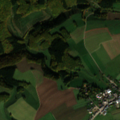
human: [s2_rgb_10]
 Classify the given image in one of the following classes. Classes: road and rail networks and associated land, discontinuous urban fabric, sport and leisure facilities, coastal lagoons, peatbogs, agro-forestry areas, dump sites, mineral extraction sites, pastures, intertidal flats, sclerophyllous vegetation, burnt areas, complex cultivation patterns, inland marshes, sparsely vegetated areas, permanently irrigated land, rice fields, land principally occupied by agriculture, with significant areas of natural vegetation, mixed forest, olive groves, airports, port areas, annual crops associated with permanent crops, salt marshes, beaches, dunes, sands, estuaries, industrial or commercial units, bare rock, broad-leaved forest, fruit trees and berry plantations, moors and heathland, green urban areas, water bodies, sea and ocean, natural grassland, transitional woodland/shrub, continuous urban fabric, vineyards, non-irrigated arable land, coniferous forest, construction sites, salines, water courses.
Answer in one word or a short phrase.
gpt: non-irrigated arable land, complex cultivation patterns, mixed forest